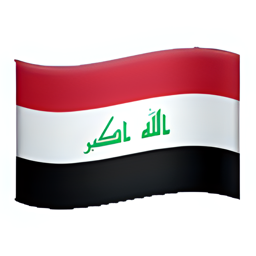
Name: flag for iraq
Emoji: 🇮🇶
Group: Flags
Sub-group: country-flag